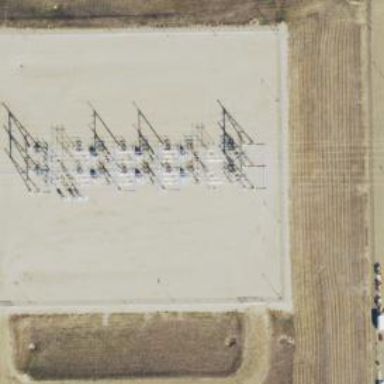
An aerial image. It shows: Switch used for power control.